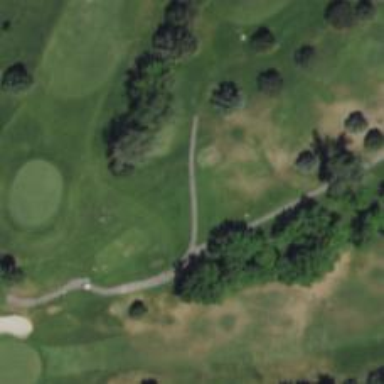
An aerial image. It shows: Service road designated as golf cart path.